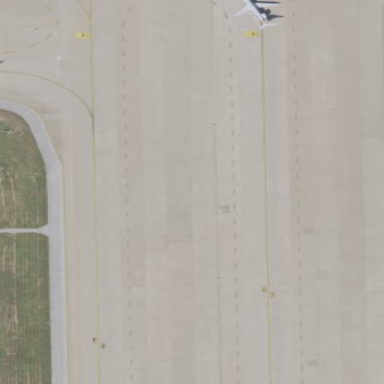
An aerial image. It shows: Apron at the airport.